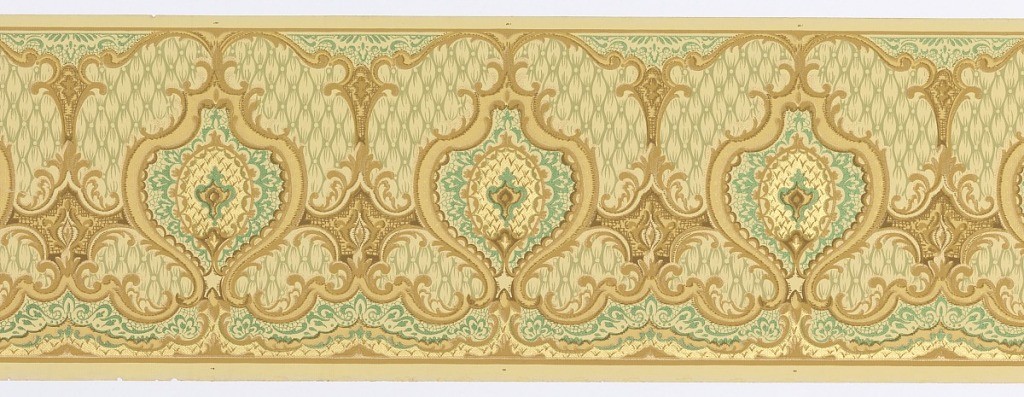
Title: Frieze
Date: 1905–1915
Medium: Machine-printed paper
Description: Large oval medallions on background of simulated textile with effect of tufting or cording.